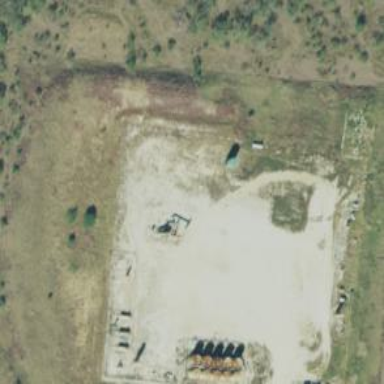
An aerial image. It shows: Petroleum well.